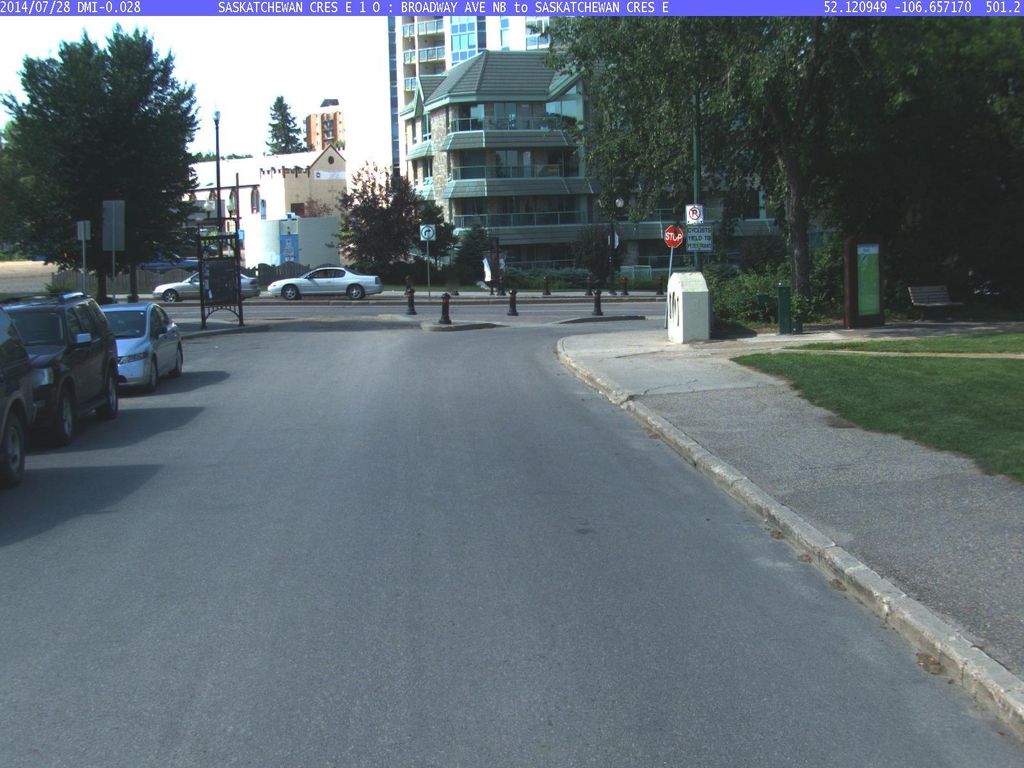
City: saskatoon